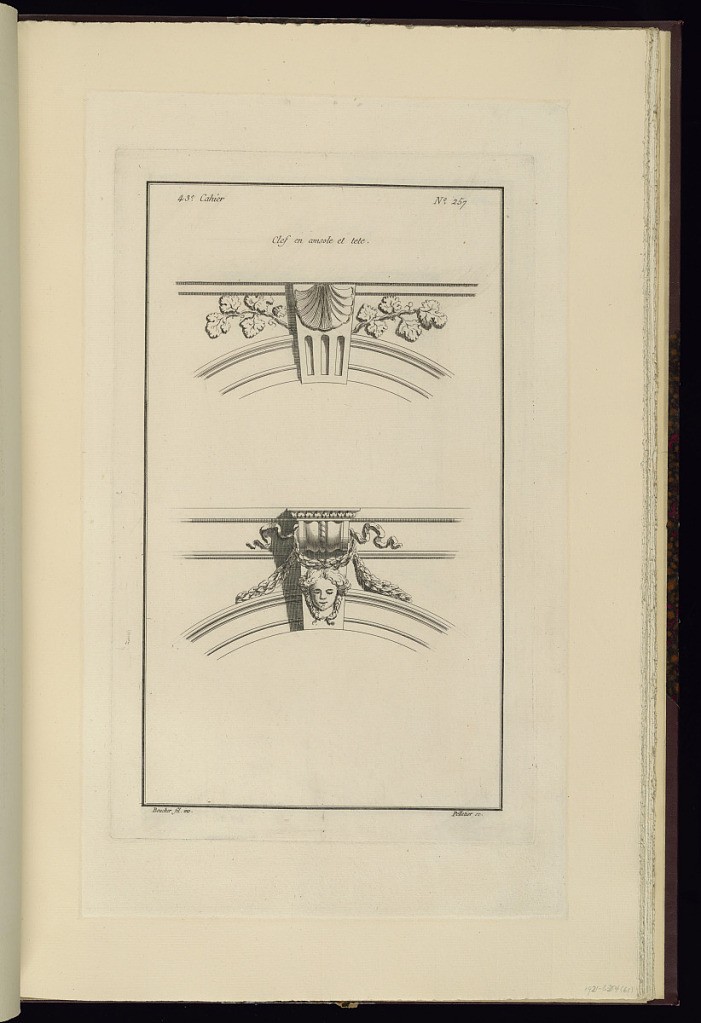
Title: Clef en console et tete
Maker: Juste-François Boucher, French, 1736 – 1782
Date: ca. 1775
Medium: Engraving on off white laid paper
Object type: Print
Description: Two designs for keystones. The top is surrounded by carved leaves on branches; the bottom keystone is in the form of a scrolling bracket with a mascaron carved on it. The plate is signed.